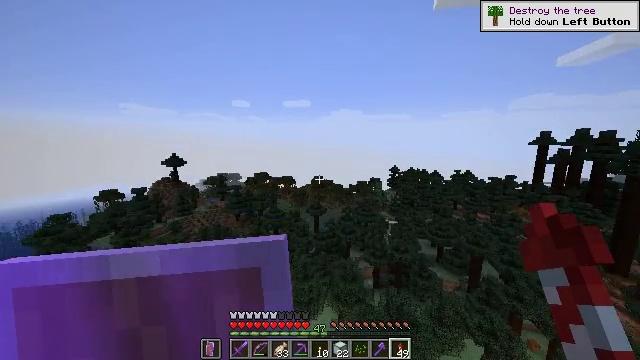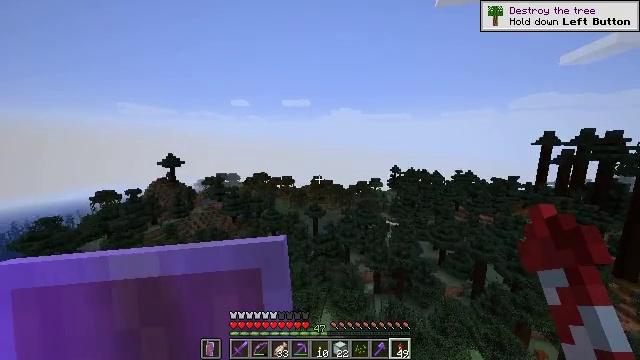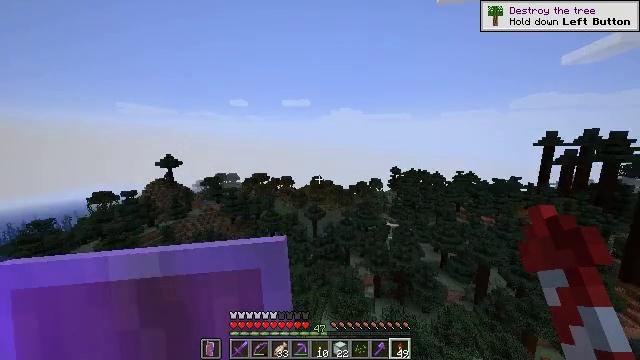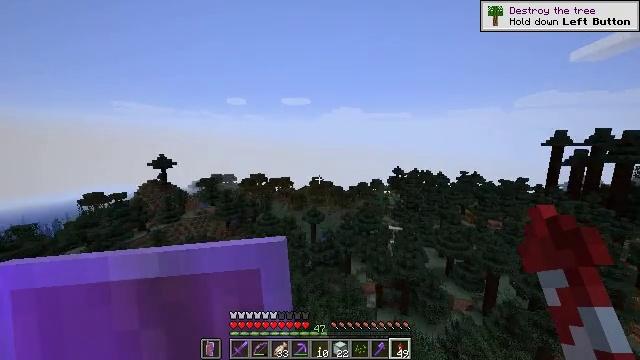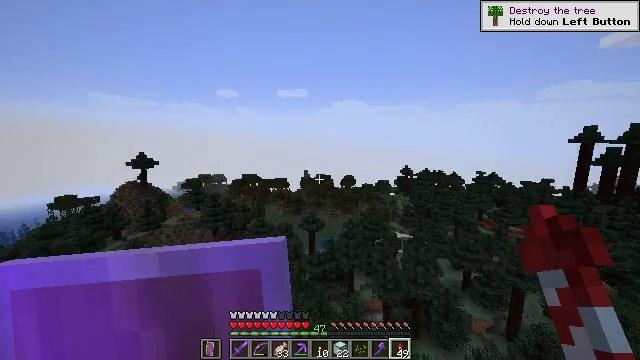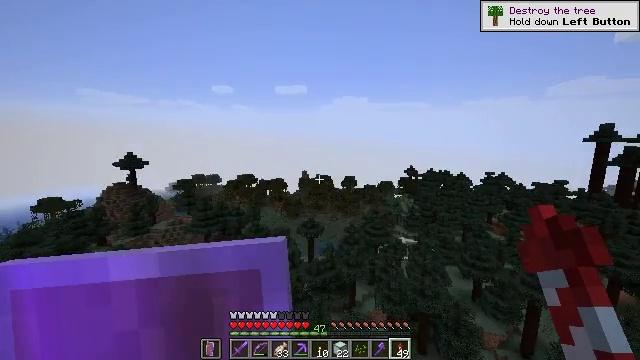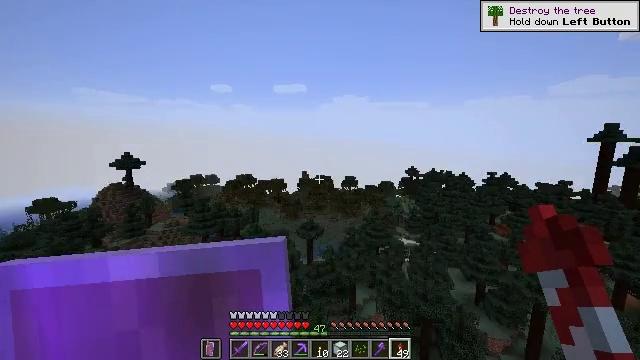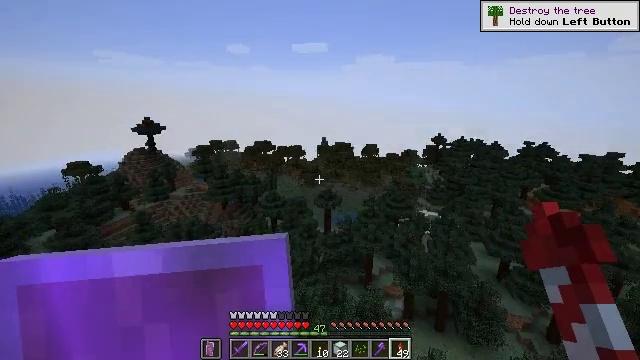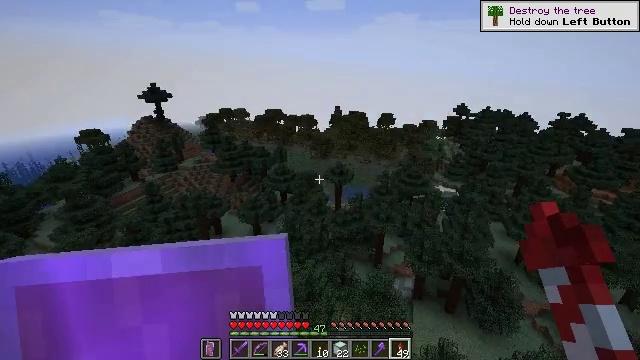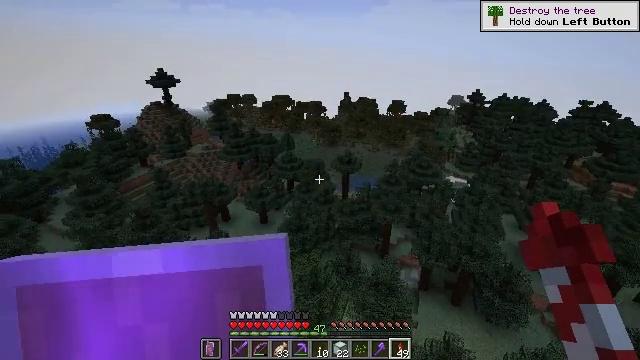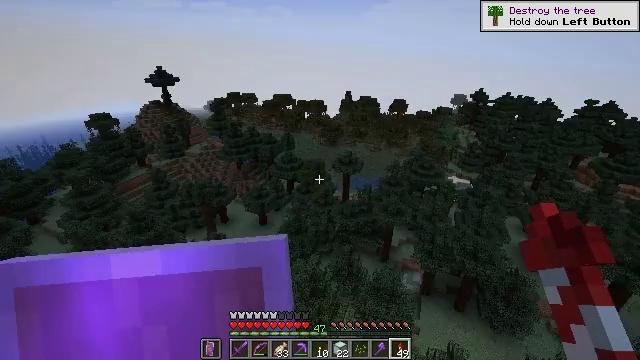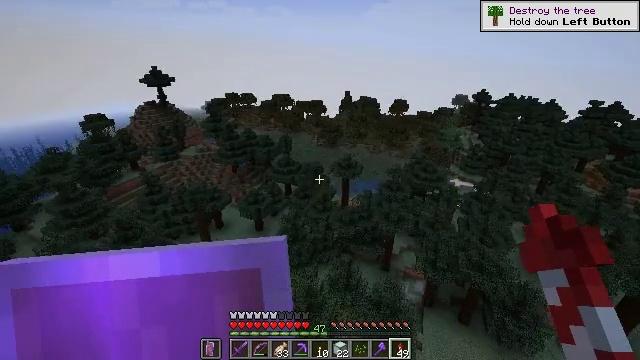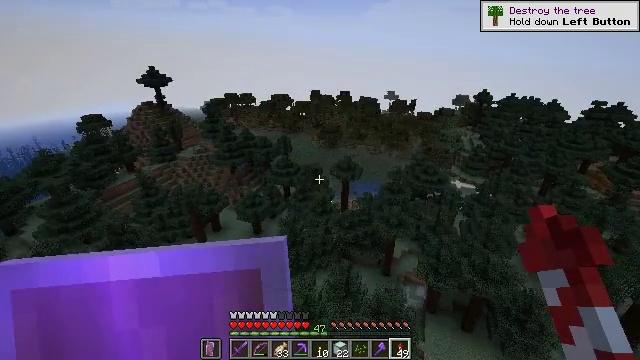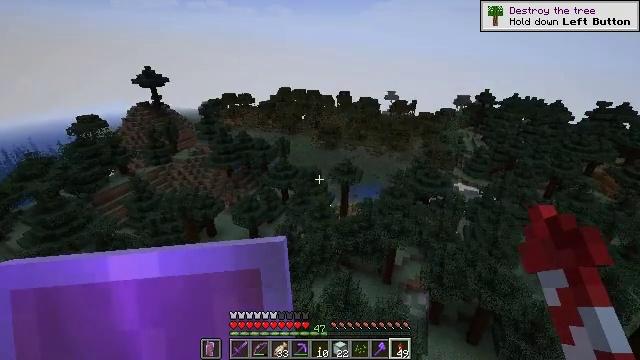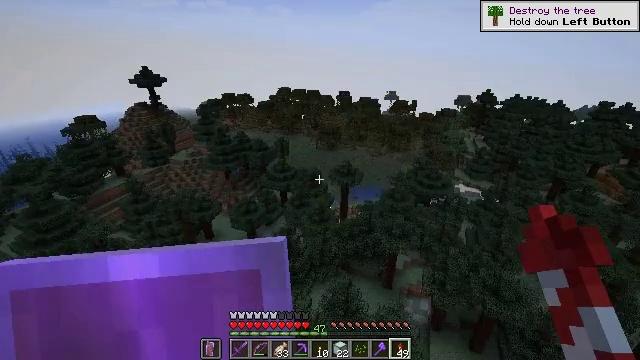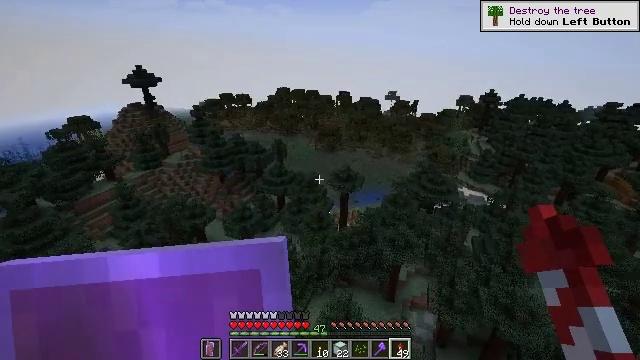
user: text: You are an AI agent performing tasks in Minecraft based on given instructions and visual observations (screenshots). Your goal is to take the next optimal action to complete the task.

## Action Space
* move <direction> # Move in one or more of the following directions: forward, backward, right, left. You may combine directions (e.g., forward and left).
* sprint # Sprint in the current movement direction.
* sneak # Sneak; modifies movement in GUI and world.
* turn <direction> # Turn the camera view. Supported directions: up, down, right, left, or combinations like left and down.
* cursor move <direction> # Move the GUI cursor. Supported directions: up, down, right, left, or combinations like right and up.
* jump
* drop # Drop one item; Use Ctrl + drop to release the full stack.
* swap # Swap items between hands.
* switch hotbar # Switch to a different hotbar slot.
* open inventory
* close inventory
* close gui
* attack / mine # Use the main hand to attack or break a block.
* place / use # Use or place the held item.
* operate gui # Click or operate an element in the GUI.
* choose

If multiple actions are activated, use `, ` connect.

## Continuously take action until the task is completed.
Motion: motion action
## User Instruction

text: Collect coarse dirt blocks.
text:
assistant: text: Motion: move forward
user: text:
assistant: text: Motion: no_op
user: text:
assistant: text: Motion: no_op
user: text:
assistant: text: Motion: no_op
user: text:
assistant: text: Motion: no_op
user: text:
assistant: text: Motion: no_op
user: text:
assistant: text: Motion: turn left and down
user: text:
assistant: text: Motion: turn left and down
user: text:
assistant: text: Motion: turn left and down
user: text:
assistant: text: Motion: no_op
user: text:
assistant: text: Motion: no_op
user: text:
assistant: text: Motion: no_op
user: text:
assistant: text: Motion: no_op
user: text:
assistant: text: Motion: no_op
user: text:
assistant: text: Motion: no_op
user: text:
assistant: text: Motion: no_op
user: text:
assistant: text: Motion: turn right
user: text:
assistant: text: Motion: turn right
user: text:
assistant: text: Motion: turn right and down
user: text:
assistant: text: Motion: turn right and down
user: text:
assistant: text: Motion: turn right and down
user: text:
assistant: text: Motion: turn right
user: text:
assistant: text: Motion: turn right
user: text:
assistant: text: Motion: turn right
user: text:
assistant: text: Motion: turn right
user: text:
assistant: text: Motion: no_op
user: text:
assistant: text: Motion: no_op
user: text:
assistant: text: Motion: no_op
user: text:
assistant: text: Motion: turn right
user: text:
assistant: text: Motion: turn right